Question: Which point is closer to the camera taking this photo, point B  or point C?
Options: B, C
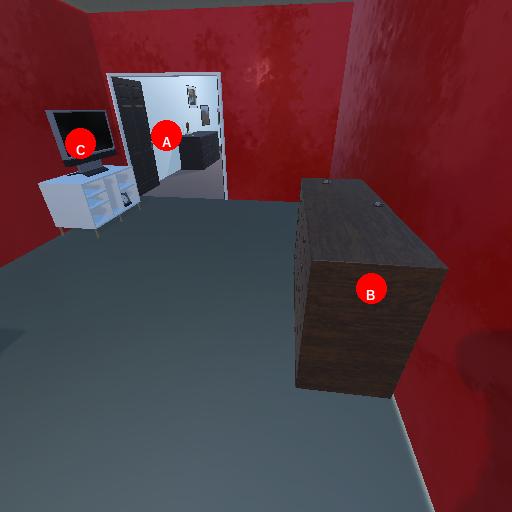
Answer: B